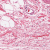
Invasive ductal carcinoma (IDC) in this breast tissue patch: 0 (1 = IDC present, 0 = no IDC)